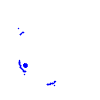
Particle: electron